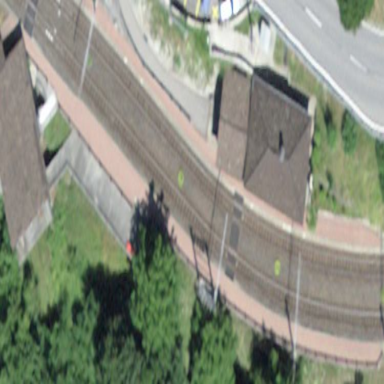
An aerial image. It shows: Platform for public transport at railway station. The surface is made of paving stones.